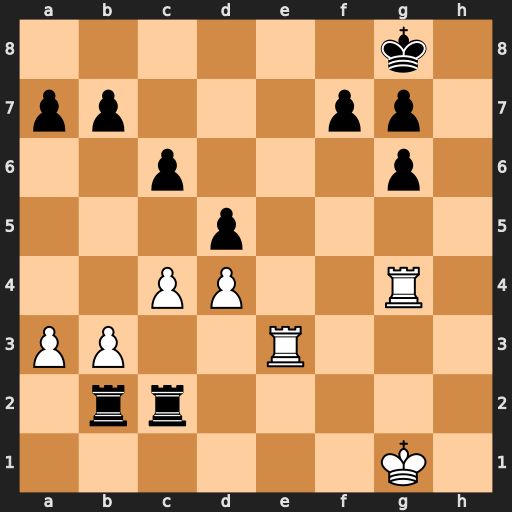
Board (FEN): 6k1/pp3pp1/2p3p1/3p4/2PP2R1/PP2R3/1rr5/6K1
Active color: w
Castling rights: -
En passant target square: -
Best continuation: Re8+ Kh7 Rh4#